Field crop: maize
Growth stage: 1
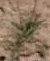
Species: salsola